Question: I'm new to Ext Js. I have following file structure.

And I'm testing following code -
'''
<html>
<head>
<meta http-equiv="Content-Type" content="text/html; charset=utf-8" />
<title>First Ext Js Page</title>
<link rel="stylesheet" href="../ext-3.3.1/resources/css/ext-all.css">
<script type="text/javascript" src="../ext-3.3.1/adapter/ext/ext-base.js"></script>
<script type="text/javascript" src="../ext-3.3.1/ext-all.js"></script>
<script type="text/javascript" src="../ext-3.3.1/adapter/ext/ext-base-debug.js"></script>
<script type="text/javascript">
Ext.BLANK_IMAGE_URL = '../ext-3.3.1/resources/images/default/s.gif';
Ext.onReady(function (){
alert('done');
});
</script>
</head>
<body>
</body>
</html>
'''
But it is giving me errors as
1. Ext.onReady is not a function,
2. Ext.EventManager is undefined, and multiple times
3. Ext.EventObject is undefined
How can I fix this.
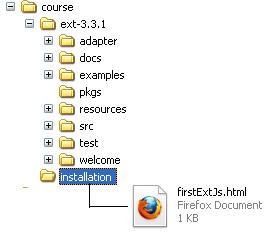
Answer: The reason is you included the ext-base-debug.js (debug version) after ext-all.js.
Use either:
'''
<script type="text/javascript" src="../ext-3.3.1/adapter/ext/ext-base.js"></script>
<script type="text/javascript" src="../ext-3.3.1/ext-all.js"></script>
'''
or
'''
<script type="text/javascript" src="../ext-3.3.1/adapter/ext/ext-base-debug.js"></script>
<script type="text/javascript" src="../ext-3.3.1/ext-all-debug.js"></script>
'''